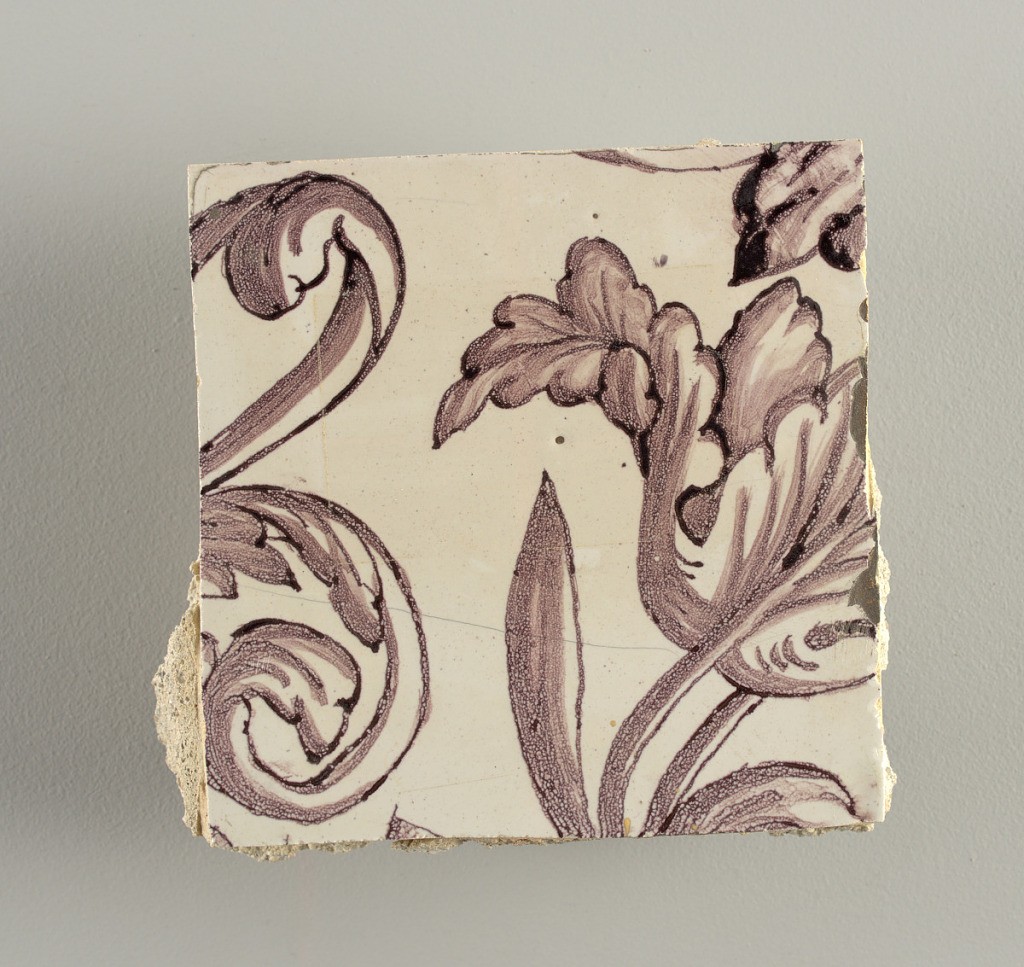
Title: Tile wall facing
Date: ca. 1725
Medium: Tin-glazed earthenware, underglaze
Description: Horizontal rectangle.  Thirty tiles wide and twenty-three tiles high with opening for fireplace eleven tiles wide and ten high.  Foliage arabesques disposed about three vertical axes from which are emphazised by urns at center and right, and at left by the figure of a standing woman carrying an infant on her arm and accompanied by two children.